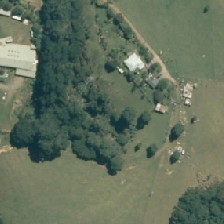
Land cover: manuka_kanuka